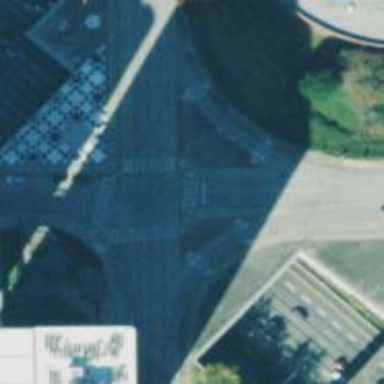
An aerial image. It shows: Secondary road with cycleway passing over bridge.